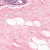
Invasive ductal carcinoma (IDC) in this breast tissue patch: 0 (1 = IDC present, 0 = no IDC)